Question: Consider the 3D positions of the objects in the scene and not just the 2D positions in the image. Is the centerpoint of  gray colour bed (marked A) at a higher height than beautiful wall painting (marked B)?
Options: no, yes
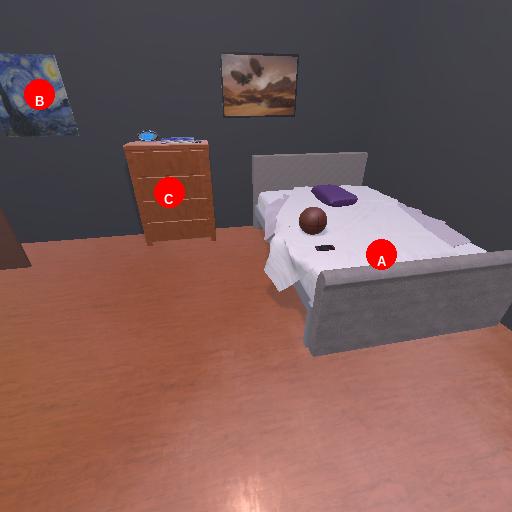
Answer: no